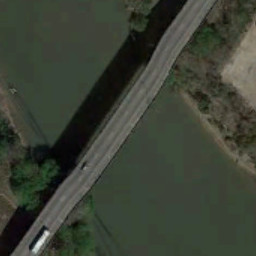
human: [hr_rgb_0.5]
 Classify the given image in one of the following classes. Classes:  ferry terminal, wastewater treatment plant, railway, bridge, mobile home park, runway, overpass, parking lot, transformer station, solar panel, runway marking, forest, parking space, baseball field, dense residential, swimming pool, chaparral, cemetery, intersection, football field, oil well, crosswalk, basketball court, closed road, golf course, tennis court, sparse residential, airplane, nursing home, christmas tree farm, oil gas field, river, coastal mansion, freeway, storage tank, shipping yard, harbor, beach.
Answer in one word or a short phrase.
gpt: bridge